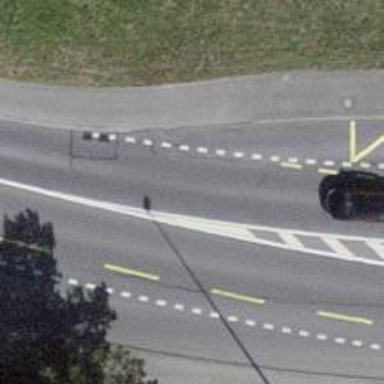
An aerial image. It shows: Secondary road with designated cycle lane on the left.